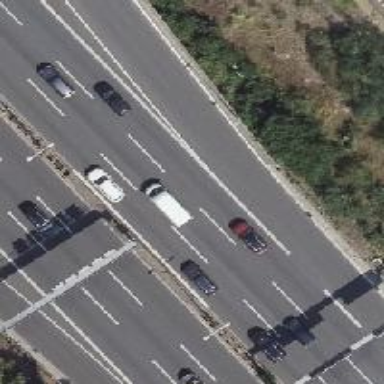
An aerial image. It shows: Motorway junction.